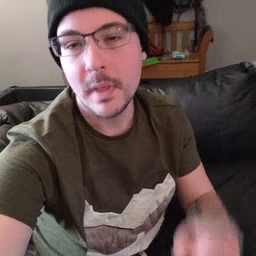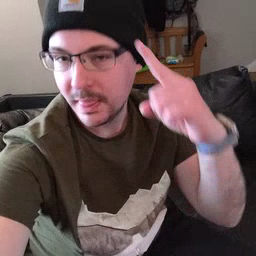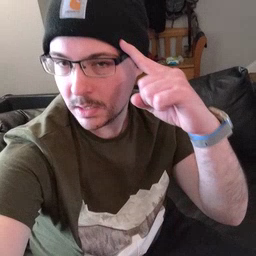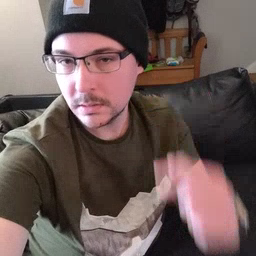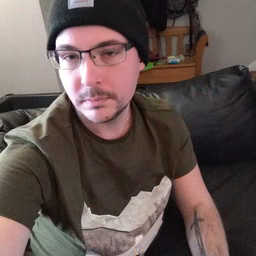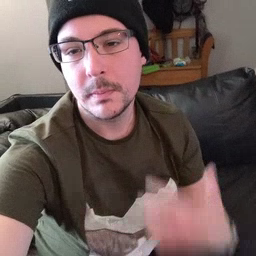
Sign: think